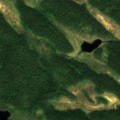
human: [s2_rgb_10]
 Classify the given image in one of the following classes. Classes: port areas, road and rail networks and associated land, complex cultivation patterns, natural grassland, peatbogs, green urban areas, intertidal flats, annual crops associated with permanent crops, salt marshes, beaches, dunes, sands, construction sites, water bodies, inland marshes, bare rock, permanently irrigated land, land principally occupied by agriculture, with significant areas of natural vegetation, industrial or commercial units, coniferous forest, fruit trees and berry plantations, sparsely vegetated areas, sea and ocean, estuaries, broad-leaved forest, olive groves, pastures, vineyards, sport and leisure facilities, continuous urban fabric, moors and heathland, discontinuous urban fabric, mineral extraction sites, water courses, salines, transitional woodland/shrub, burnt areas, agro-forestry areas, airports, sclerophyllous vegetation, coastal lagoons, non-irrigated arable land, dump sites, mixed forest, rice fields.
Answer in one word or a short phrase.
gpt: coniferous forest, water bodies